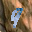
Label: 9